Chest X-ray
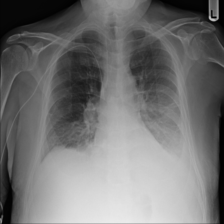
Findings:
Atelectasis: positive
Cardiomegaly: negative
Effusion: positive
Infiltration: negative
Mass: negative
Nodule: negative
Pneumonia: negative
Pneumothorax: negative
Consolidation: negative
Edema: negative
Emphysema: negative
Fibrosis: negative
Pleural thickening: negative
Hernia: negative